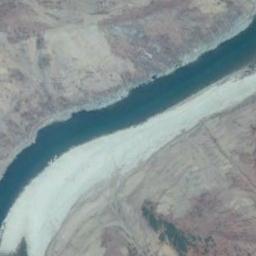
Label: river